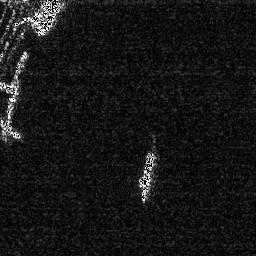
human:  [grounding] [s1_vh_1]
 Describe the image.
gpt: In the satellite image, there is  <ref>1 medium ship </ref> <box>[[52, 57, 62, 80, 0]]</box> located at center,  <ref>1 medium ship </ref> <box>[[12, 0, 25, 14, 0]]</box> located at top left.